Question: I have a Rich Text control bound to a Body field in my Domino Document data source ... all is good for , :) emoticons and the usual stuff. The problem is when I try to paste or upload an inline image I get the following error shown in the inline image (hmmmm, works here) ...

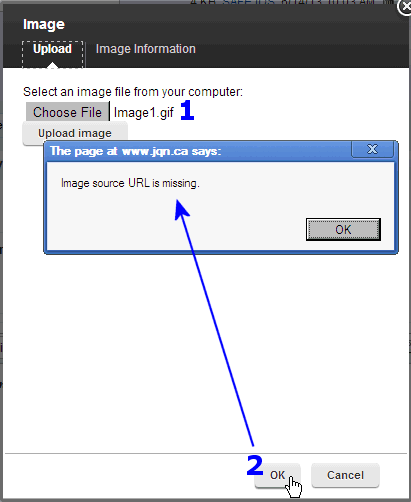
Answer: Most likely a mis-understanding of the steps:
1. Select the file
2. Click on upload image (<-- that one gets lost on lots of users)
3. Click OK
For a more advanced user experience:
Use the <URL> from OpenNTF. That makes your life much easier.